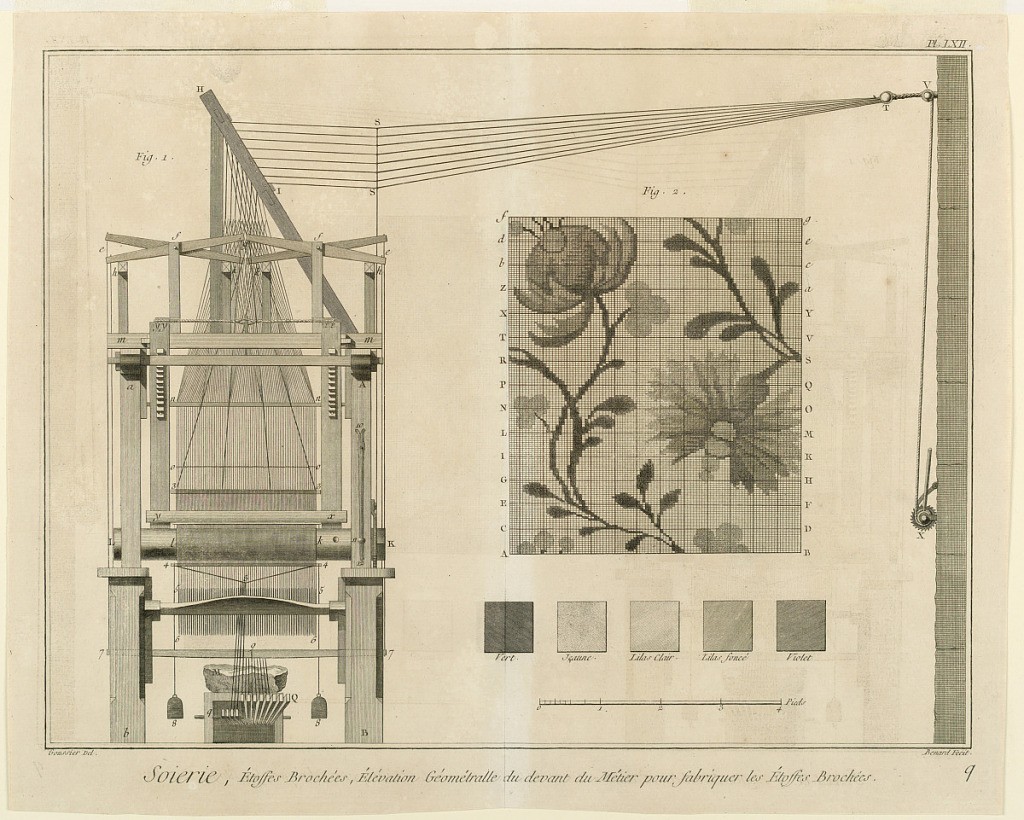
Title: Equipment Used for Making Silk Textiles
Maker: Louis-Jacques Goussier, French, 1722 - 1799
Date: ca. 1775
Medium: Engraving on paper
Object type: Print
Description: Equipment Used for Making Silk Textiles